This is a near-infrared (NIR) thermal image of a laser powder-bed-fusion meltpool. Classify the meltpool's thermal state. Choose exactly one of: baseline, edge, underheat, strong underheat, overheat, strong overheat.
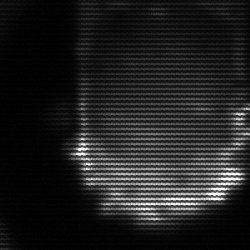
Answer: baseline